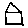
Label: house